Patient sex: F
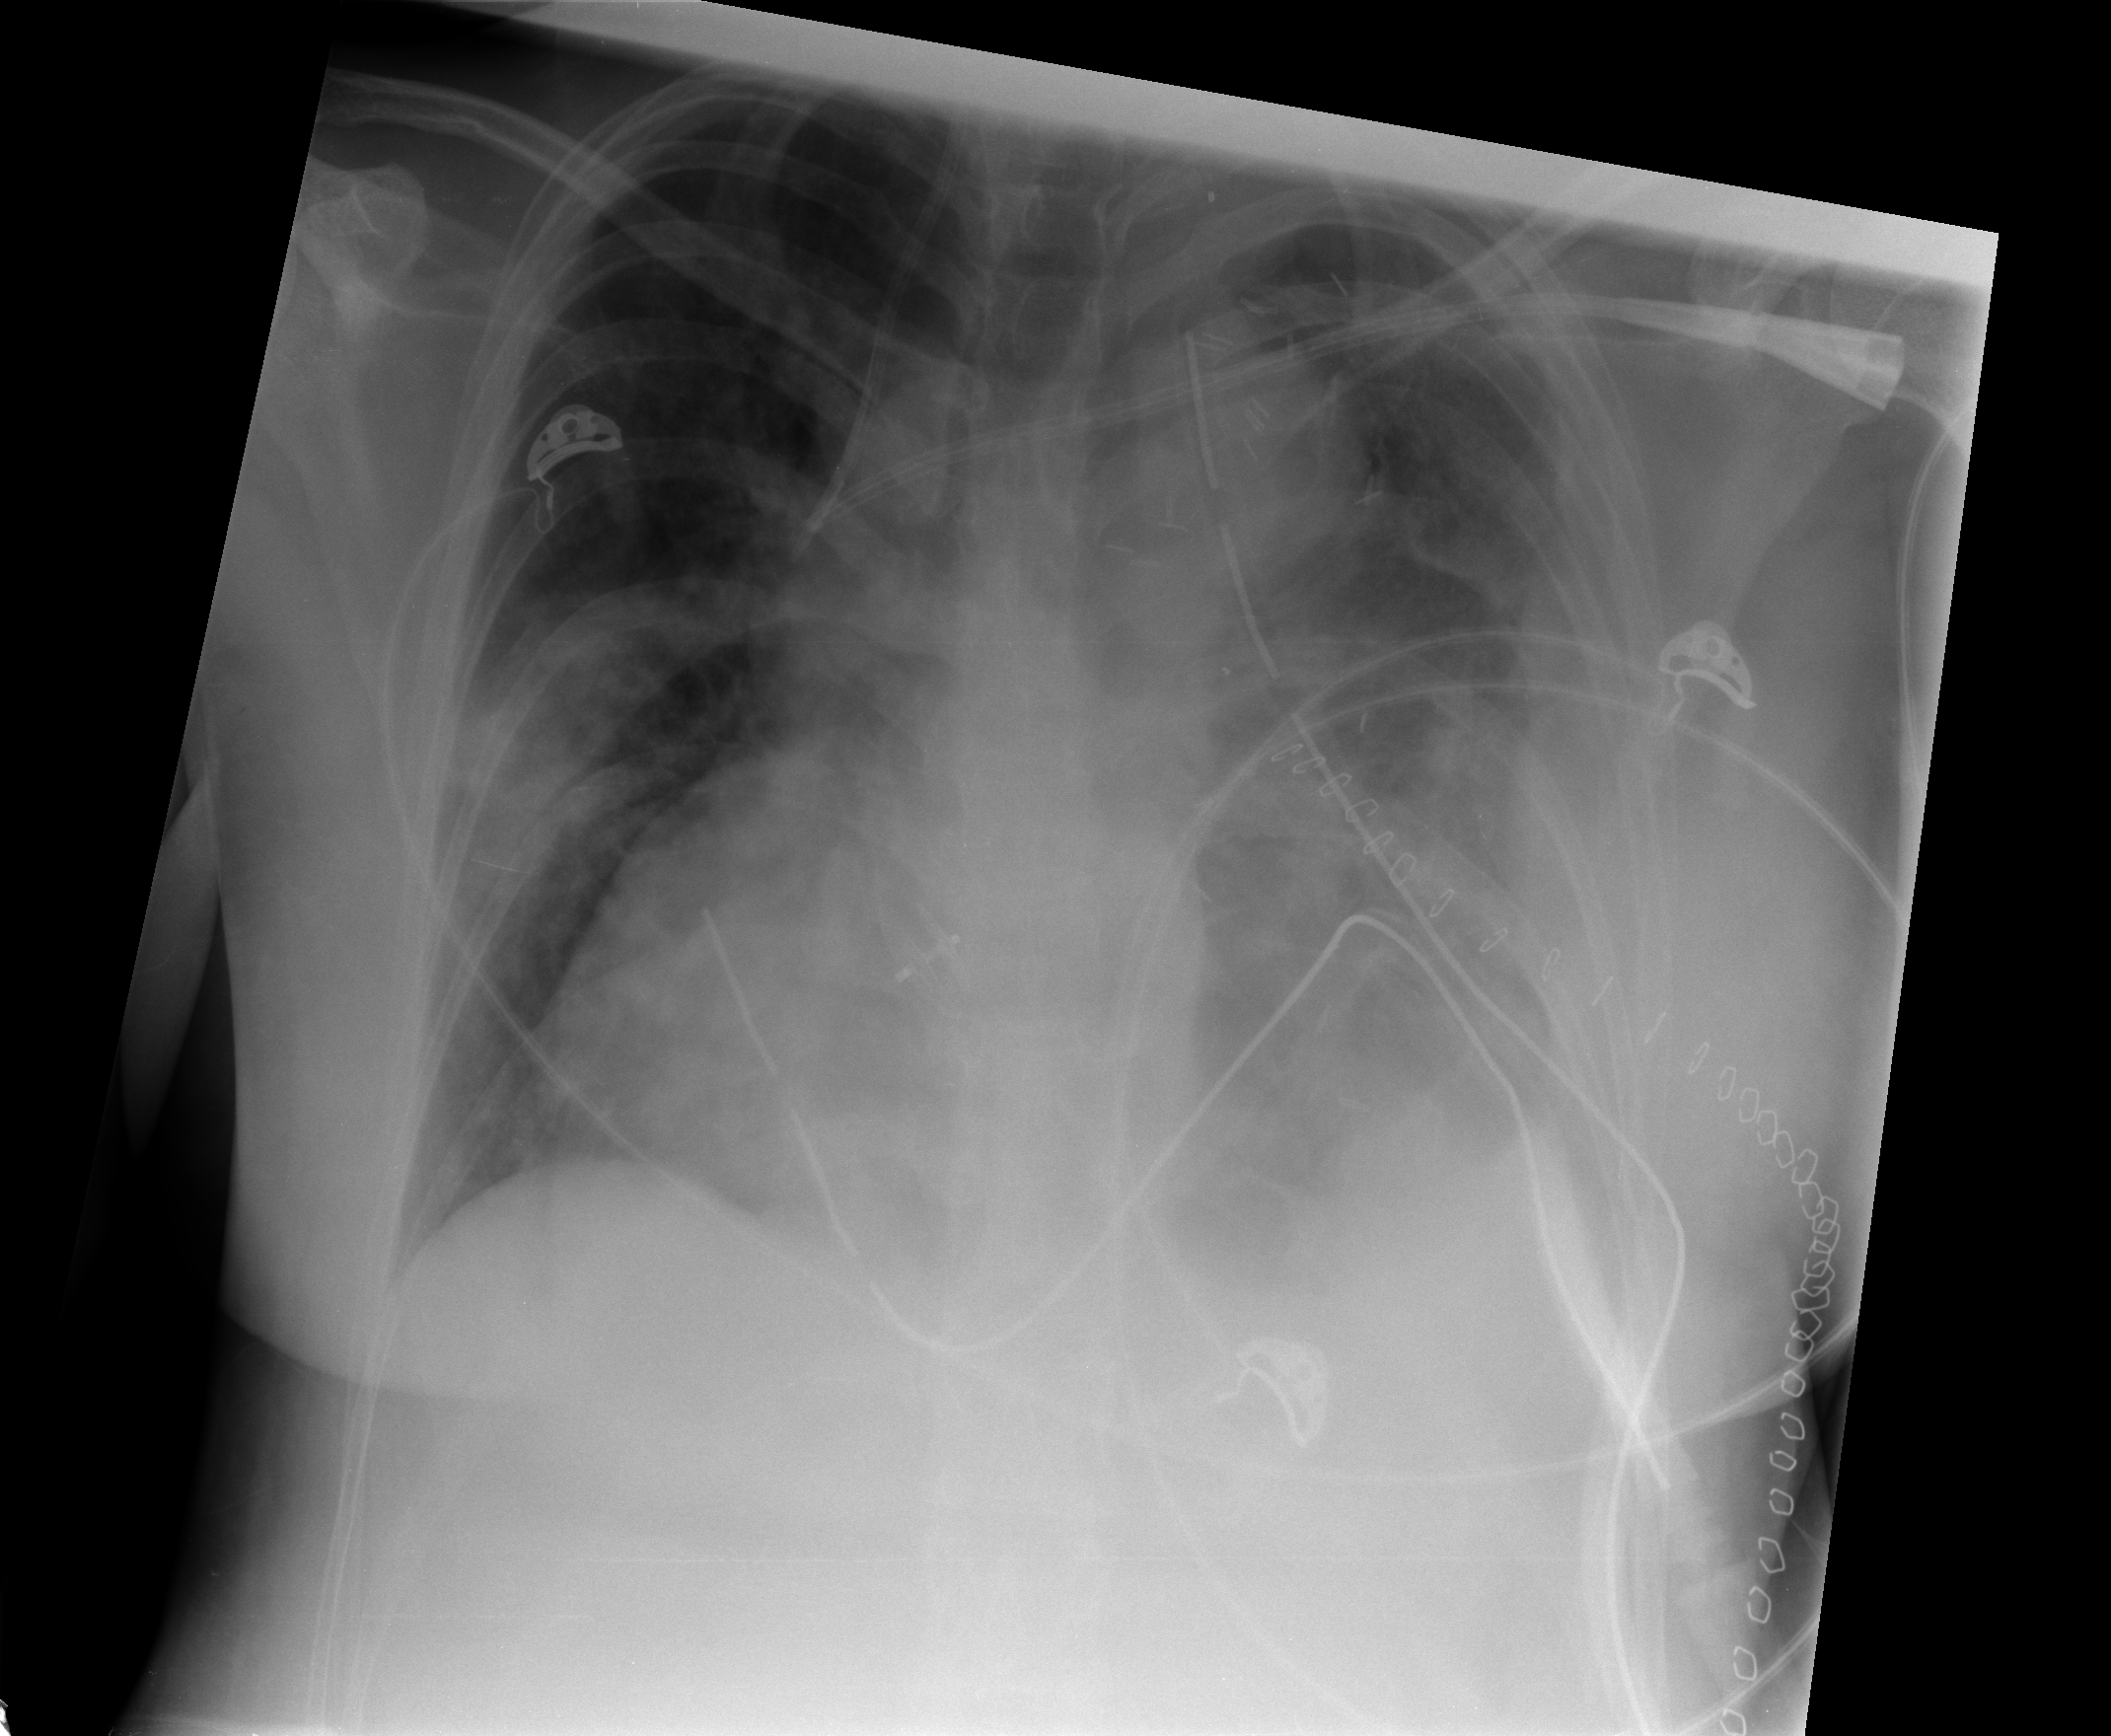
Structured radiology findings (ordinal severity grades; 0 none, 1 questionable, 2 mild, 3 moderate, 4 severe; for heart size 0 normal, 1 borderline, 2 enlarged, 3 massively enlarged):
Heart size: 2
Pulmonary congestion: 2
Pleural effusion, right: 1
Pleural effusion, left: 3
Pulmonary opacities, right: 2
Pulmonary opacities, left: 1
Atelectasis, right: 2
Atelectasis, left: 2